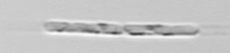
Label: Dactyliosolen_fragilissimus